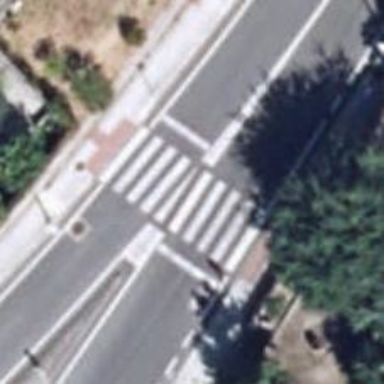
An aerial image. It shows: Zebra crossing on the road.